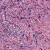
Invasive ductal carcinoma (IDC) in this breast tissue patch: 1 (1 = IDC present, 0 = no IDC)